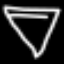
Label: diamond